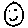
Label: smiley face